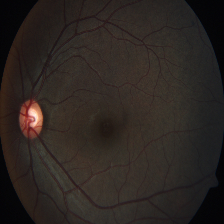
Diabetic retinopathy grade: Severe